Question: I got strange sharepoint exception with empty message when trying to get items by query:
'''
<Where>
<Eq>
<FieldRef Name='Taxonomy' LookupId='TRUE' /><Value Type='Lookup'>-1</Value>
</Eq>
</Where>
<OrderBy>
<FieldRef Name='Title' Ascending='True'/>
</OrderBy>
'''

Whats wrong with me query?
P.S. -1 means that by user was selected invalid tag and nothing should be selected. And i dont have access to other code to write 'if' i can only override current query.
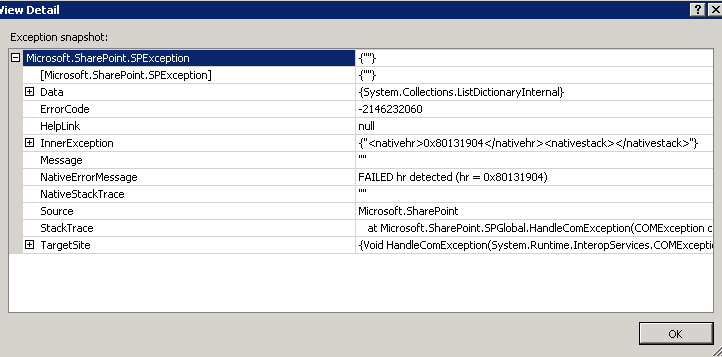
Answer: I ran this on my environment and it looks like the problem is the -1 is not considered valid input. It looks like the valid range is integers from 0-int.MaxValue.
You can make a query that is always false (the field is null AND not null, for example), or, if the only thing you can control is the number you could try <PHONE> (int.MaxValue) instead, which is highly unlikely to be a valid value.